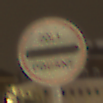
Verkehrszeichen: Zollstelle
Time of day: Night
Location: Outdoor (Urban)
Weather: Overcast
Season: NotSpecified
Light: Artificial